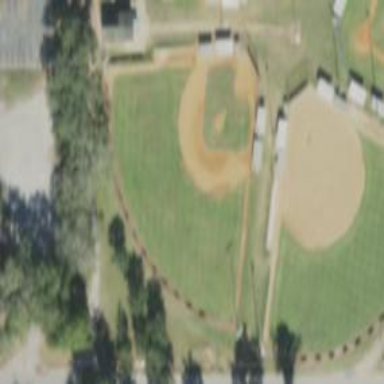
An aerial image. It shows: Baseball pitch for leisure land activities.